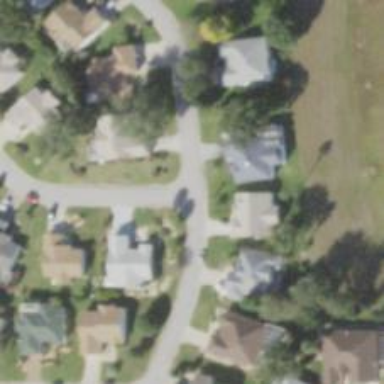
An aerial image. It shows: Residential road.